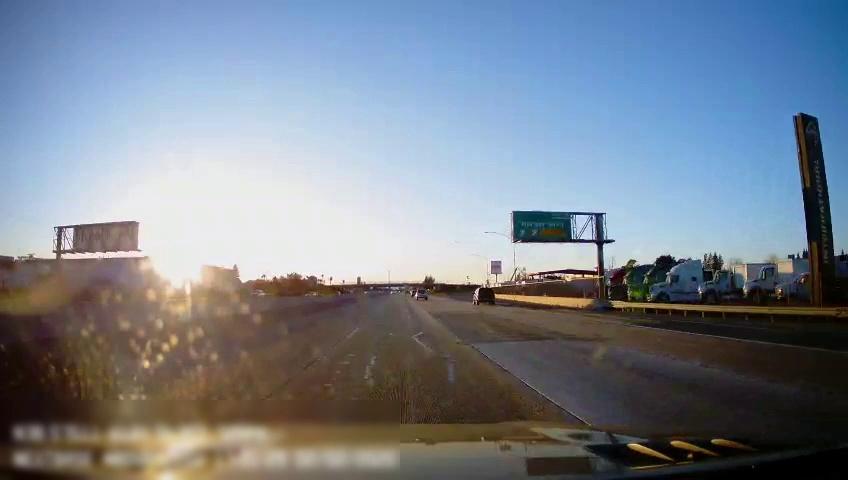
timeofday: Day
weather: Sunny
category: Drivable Space
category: Vehicles | Truck
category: Vehicles | SUV
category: Vehicles | SUV
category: Vehicles | SUV
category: Lanes | Alternate Lane
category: Lanes | Alternate Lane
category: Lanes | Alternate Lane
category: Traffic | Signs